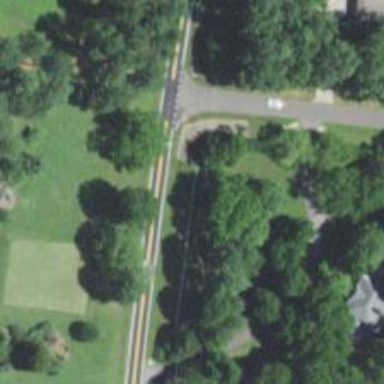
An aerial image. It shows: Marked crossing with zebra stripes on the road.